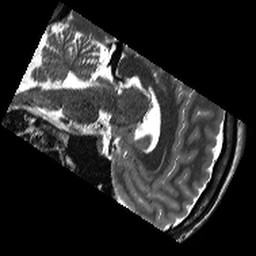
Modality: T2w
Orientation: sagittal
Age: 20
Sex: male
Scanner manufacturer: siemens
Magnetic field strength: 3 T
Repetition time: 13.15 s
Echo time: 0.082 s